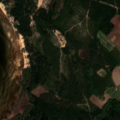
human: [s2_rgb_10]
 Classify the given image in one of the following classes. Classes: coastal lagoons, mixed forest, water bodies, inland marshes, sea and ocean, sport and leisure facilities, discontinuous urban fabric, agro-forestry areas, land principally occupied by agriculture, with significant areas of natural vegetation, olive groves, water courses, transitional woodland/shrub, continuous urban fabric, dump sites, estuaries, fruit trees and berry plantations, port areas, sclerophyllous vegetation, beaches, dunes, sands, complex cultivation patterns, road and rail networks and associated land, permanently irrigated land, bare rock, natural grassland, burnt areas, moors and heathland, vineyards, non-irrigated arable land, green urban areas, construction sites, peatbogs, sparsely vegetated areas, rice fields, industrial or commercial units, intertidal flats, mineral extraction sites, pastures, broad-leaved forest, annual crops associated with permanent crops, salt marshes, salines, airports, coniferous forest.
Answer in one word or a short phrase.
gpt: non-irrigated arable land, coniferous forest, transitional woodland/shrub, sea and ocean